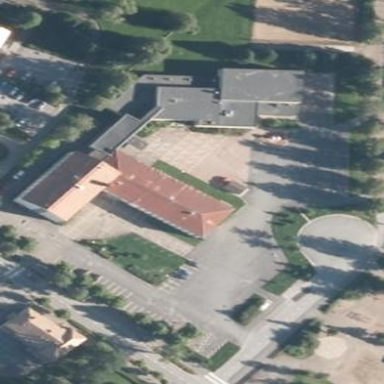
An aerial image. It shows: School building.